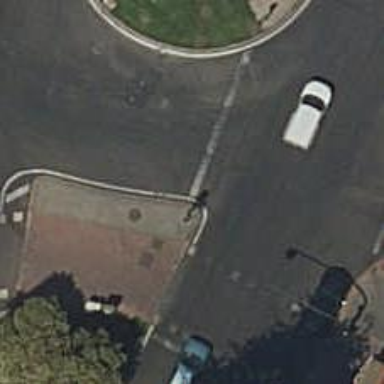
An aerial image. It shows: Road with traffic signals.